Question: My gated check-in build definition was working fine for a month, but suddenly it stopped committing anything without any reason.

I found <URL>, but in my case there are no errors at all.
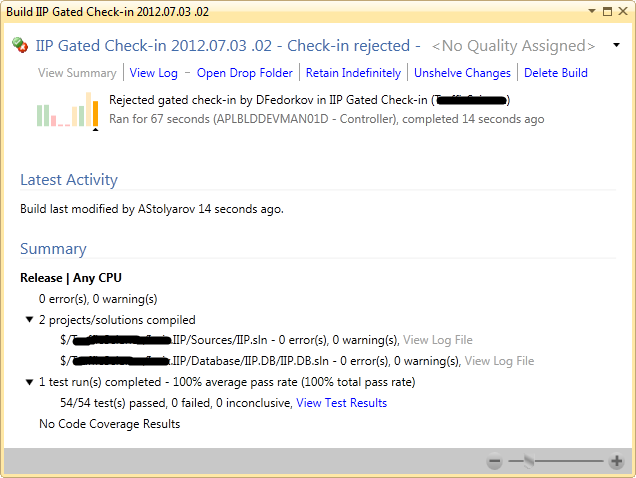
Answer: I found what was a problem: a '[ClassCleanup]' method was throwing an exception. So all test are passed, but the whole build is failed. Thus the build is marked 'partially succeed' (gated check-in rejected), but in build log you can't find any error or warning marks.